Question:
I am using following code to post multiline message on facebook wall/page. but it is appear as shown in image (the text are different here). here is my code.
'''
string path = "/me/feed";
string token = fbLoginDialog.FacebookOAuthResult.AccessToken;
dynamic messagePost = new ExpandoObject();
messagePost.message = @"Hello guys!
How are you?
Can you help me on this?";
var fb = new FacebookClient(token);
try { var postId = fb.Post(path, messagePost); }
catch (Exception ex) { MessageBox.Show(ex.Message); }
'''
I am using Facebook.dll Version: 5.0.1.0
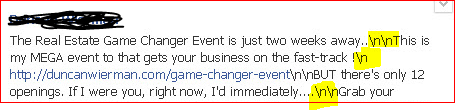
Answer: I got it working using Facebook.6.0.22
download latest from here <URL>